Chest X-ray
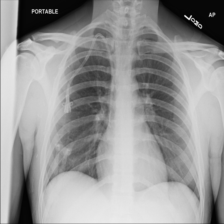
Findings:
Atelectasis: negative
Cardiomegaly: negative
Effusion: negative
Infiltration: negative
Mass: negative
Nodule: negative
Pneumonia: negative
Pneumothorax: negative
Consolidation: negative
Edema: negative
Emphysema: negative
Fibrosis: negative
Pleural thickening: negative
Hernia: negative